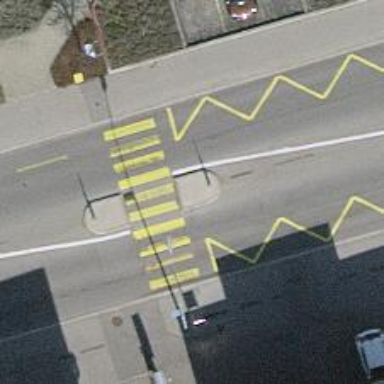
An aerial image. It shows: Bus stop with stop position for public transport.